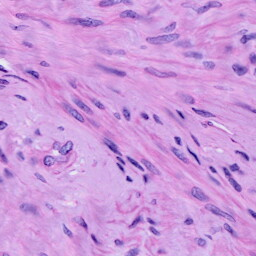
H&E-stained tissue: Cervix